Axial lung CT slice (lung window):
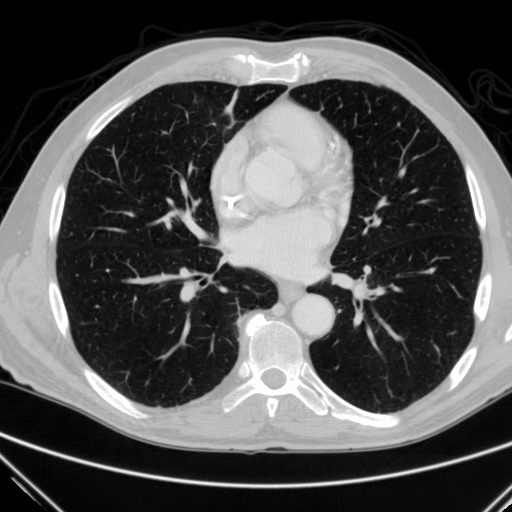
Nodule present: no